Field crop: maize
Growth stage: 1
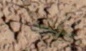
Species: lolium